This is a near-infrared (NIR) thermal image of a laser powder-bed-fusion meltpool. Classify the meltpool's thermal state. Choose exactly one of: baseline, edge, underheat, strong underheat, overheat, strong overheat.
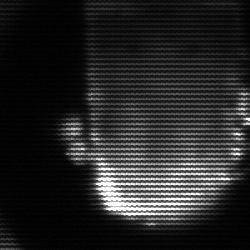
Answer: baseline